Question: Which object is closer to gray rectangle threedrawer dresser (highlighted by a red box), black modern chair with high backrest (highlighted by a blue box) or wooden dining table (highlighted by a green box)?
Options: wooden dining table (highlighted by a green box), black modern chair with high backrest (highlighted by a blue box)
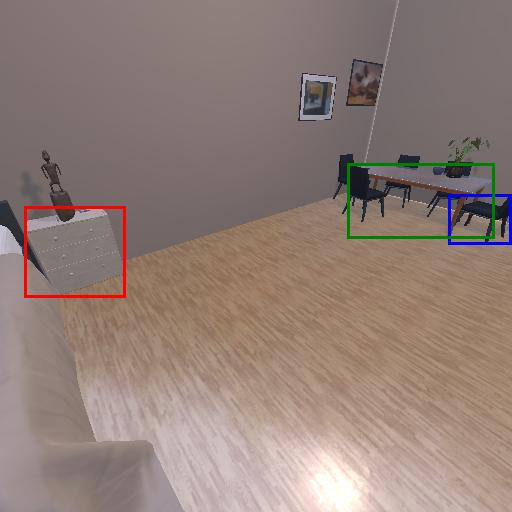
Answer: wooden dining table (highlighted by a green box)